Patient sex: F
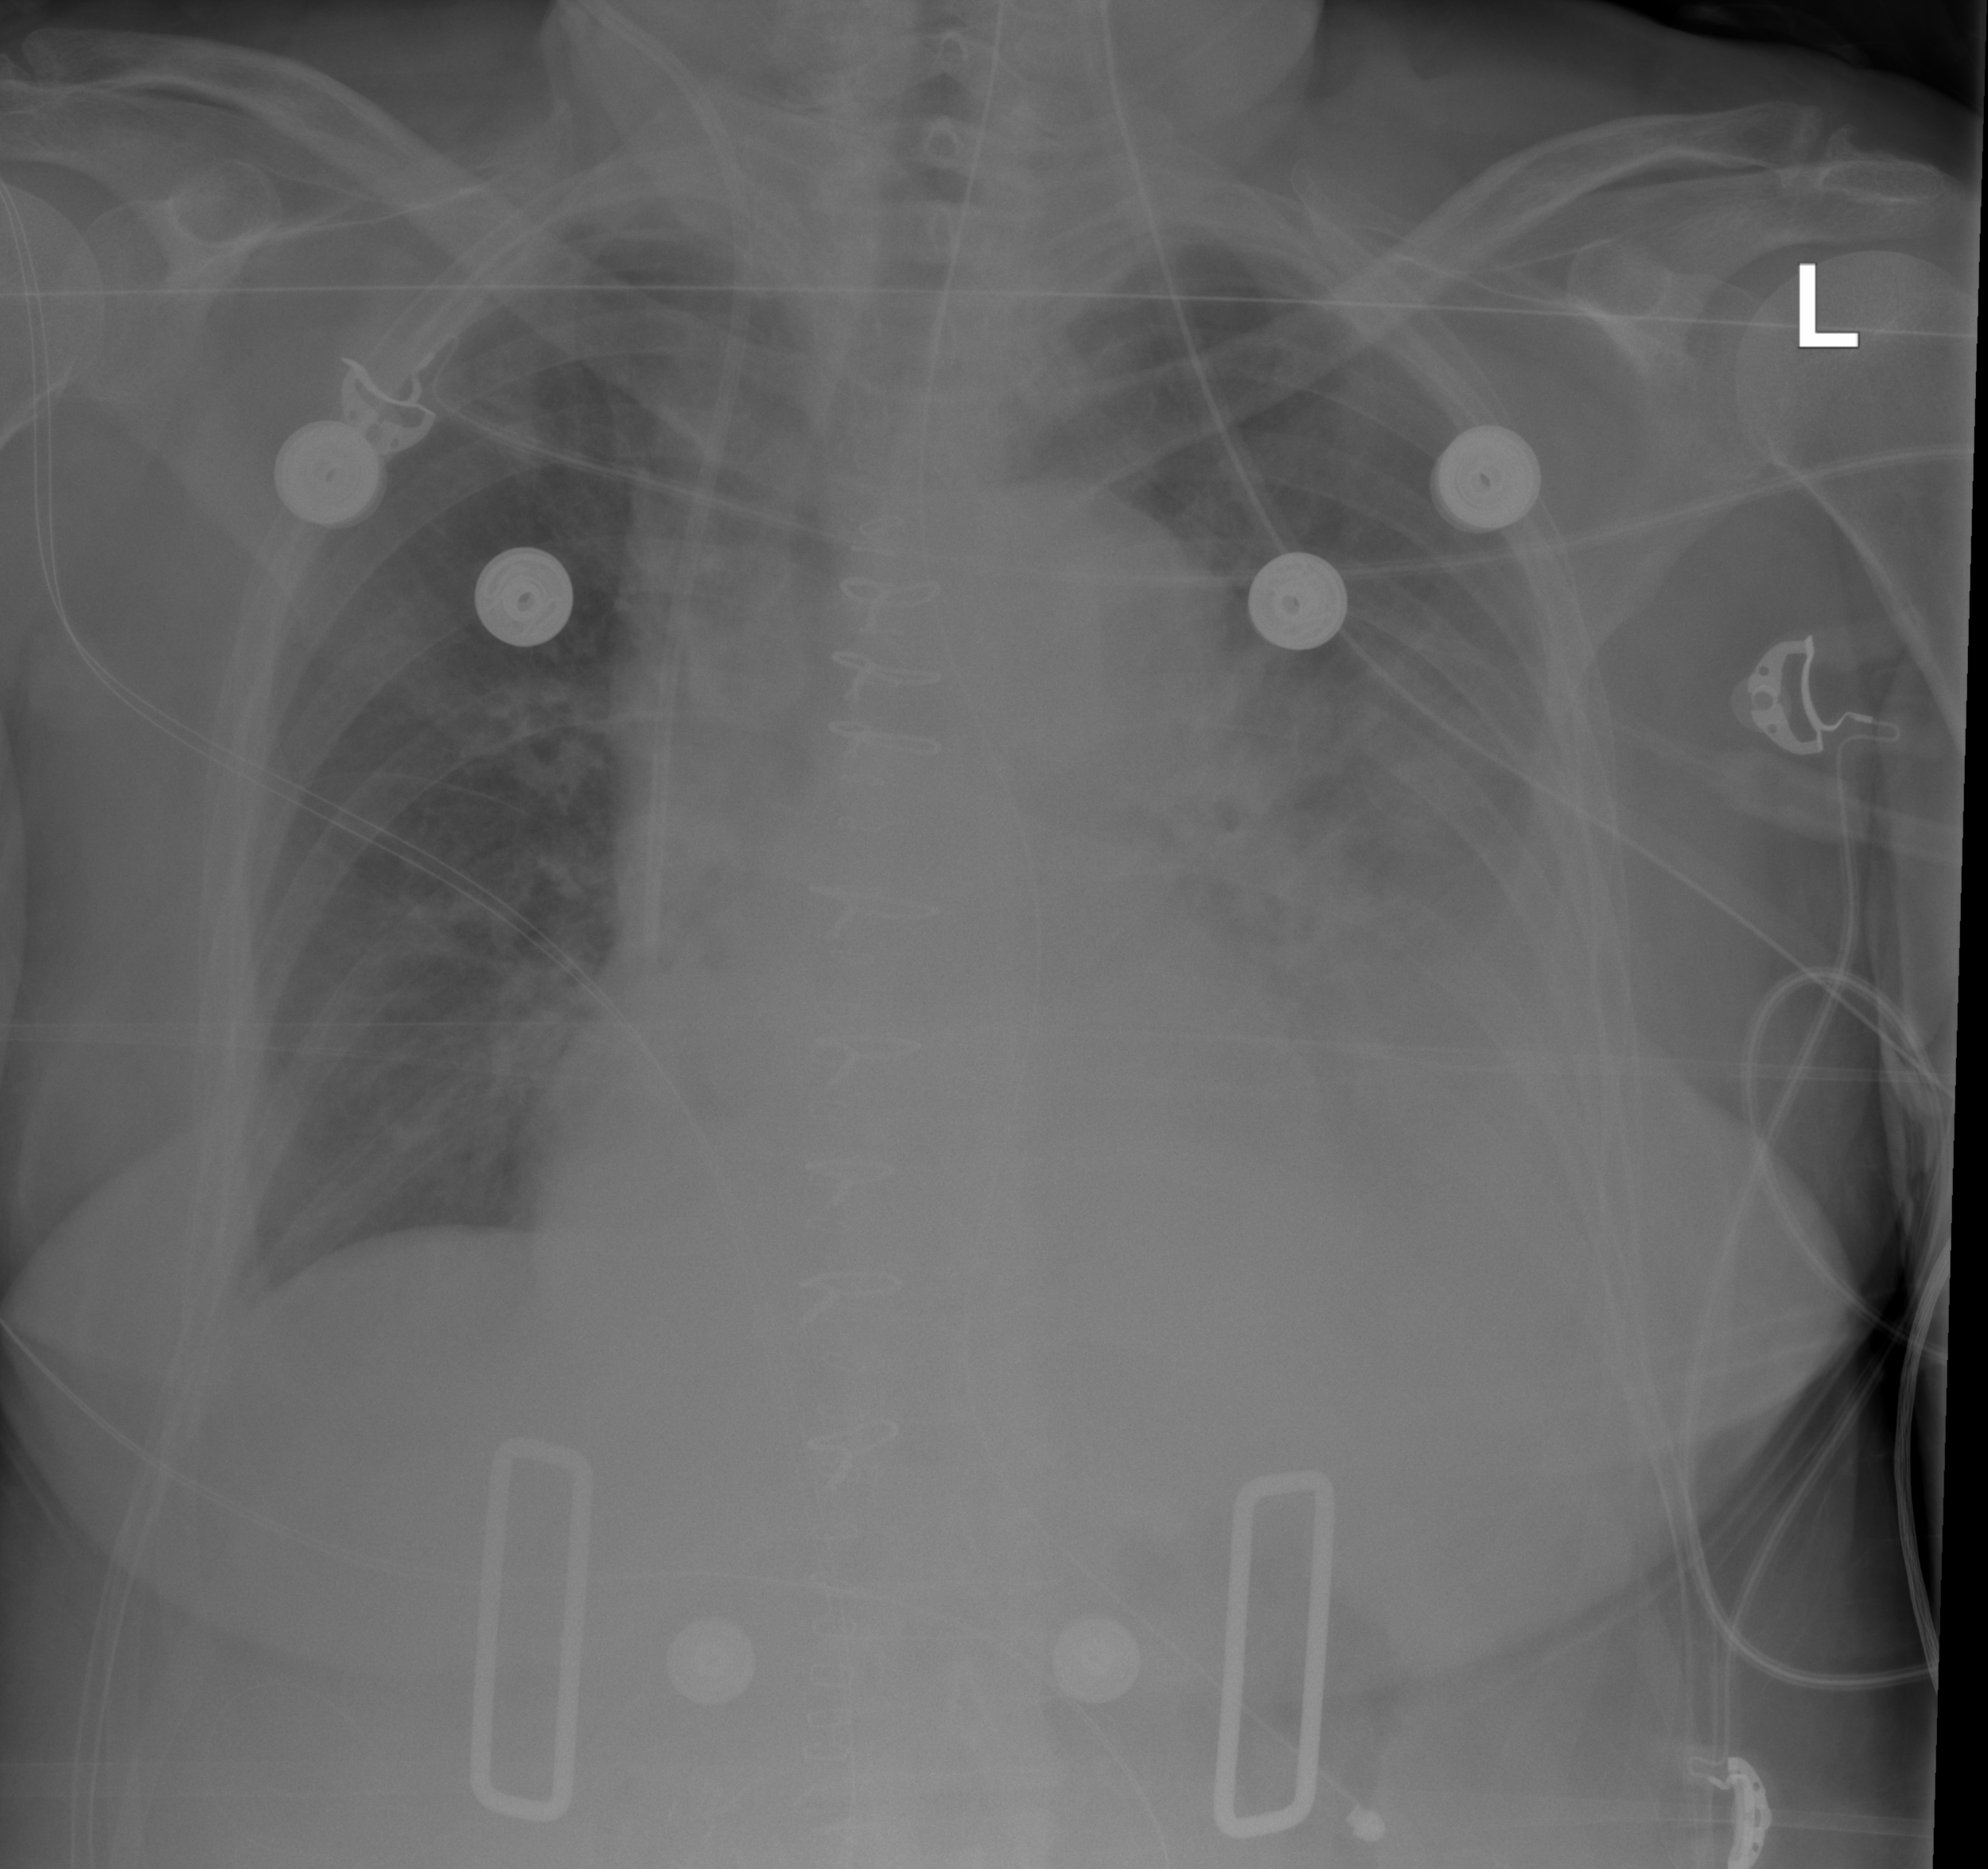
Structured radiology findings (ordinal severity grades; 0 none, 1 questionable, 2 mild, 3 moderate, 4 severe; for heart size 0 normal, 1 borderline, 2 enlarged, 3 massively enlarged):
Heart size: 2
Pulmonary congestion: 0
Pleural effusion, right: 2
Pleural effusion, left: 3
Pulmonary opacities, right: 2
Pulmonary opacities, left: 2
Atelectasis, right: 2
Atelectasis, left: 2